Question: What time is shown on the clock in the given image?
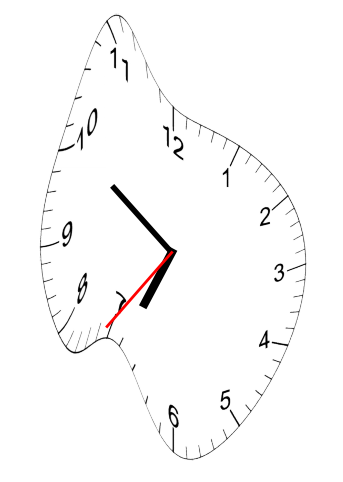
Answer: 06:50:36